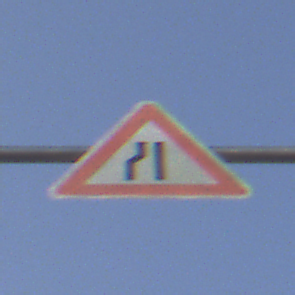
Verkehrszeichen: EinseitigVerengteFahrbahnLinks
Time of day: SunriseSunset
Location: Outdoor (RoadRail)
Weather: Clear
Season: NotSpecified
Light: Natural